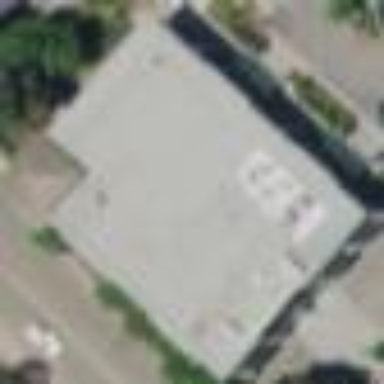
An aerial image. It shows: Retail building.